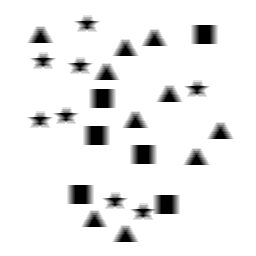
Squares: 6
Triangles: 10
Stars: 8
Total shapes: 24